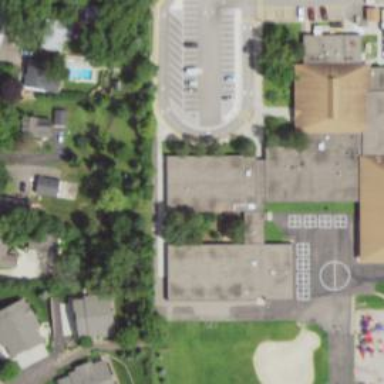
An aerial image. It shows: School building.